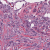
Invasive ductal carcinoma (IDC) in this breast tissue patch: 1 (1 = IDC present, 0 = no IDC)